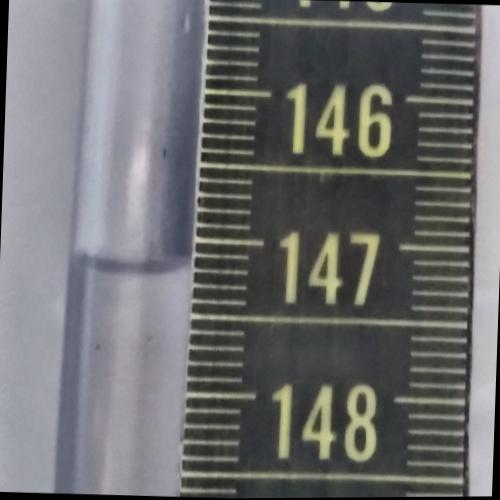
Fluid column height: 147.2 cm